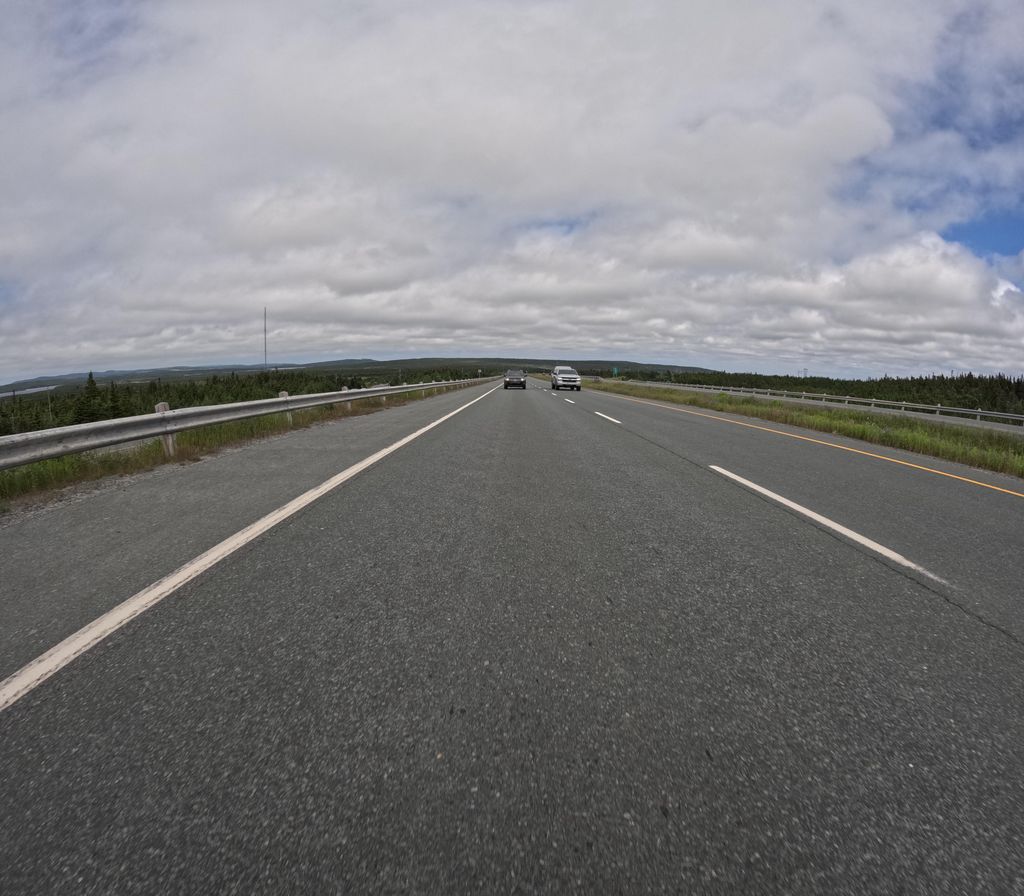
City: st_johns